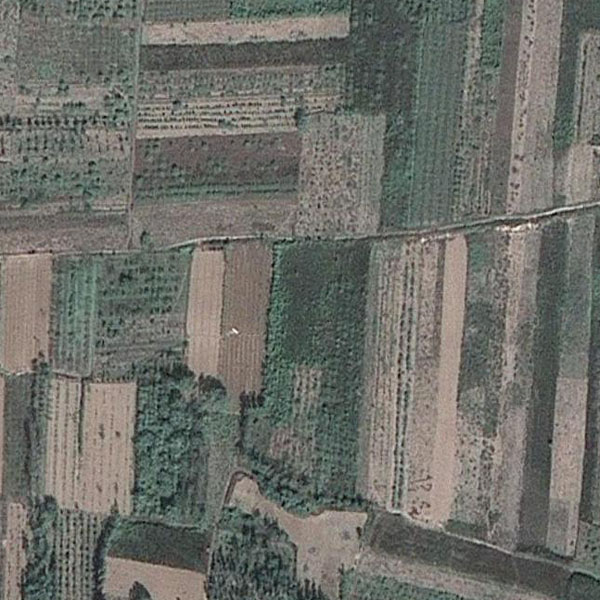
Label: Farmland